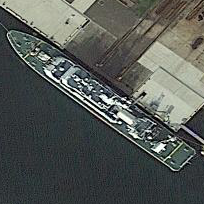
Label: civil